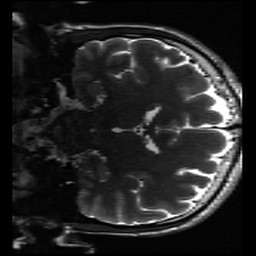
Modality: inplaneT2
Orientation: coronal